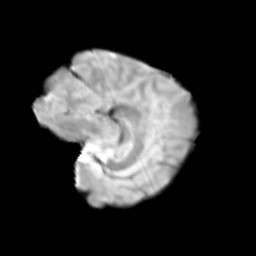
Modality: T2w
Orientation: sagittal
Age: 12
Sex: female
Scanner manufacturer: siemens
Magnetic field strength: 3 T
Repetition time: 3.8 s
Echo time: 0.07 s